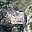
Label: 6